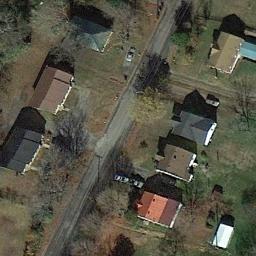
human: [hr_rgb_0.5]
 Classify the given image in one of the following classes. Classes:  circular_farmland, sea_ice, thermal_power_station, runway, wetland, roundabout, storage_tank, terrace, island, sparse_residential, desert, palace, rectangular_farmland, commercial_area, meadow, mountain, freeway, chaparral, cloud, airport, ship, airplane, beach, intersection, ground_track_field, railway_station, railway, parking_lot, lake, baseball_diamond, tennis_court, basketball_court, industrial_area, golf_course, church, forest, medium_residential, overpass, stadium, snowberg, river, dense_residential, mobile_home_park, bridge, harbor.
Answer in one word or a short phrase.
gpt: medium_residential